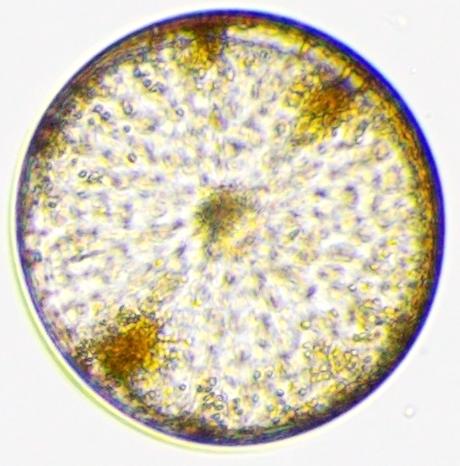
Label: Coscinodiscus